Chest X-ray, PA view. Patient: 66 years old, sex F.
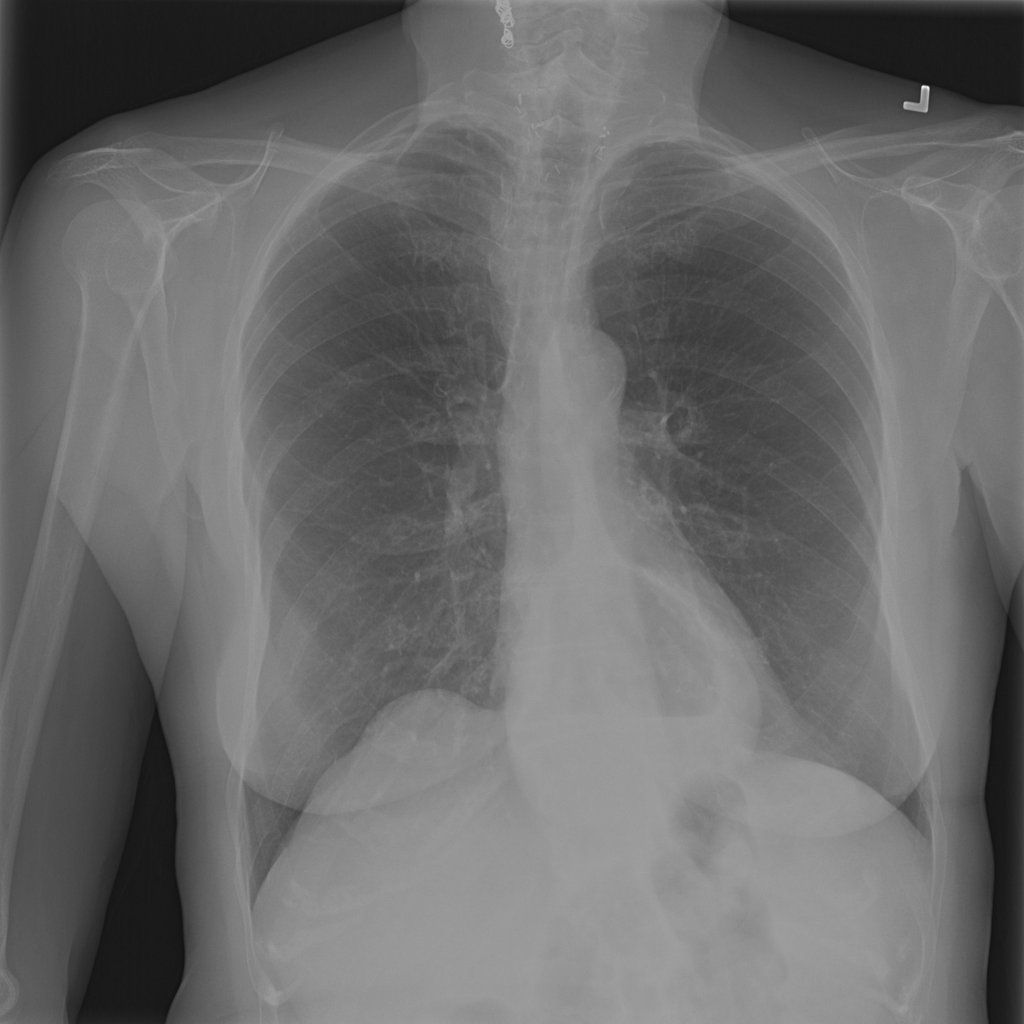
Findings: Hernia